Field crop: tomato
Growth stage: 1
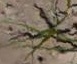
Species: cyperus